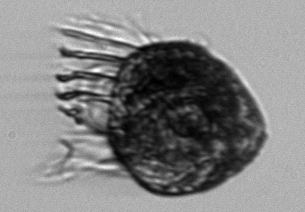
Label: Pelagostrobilidium